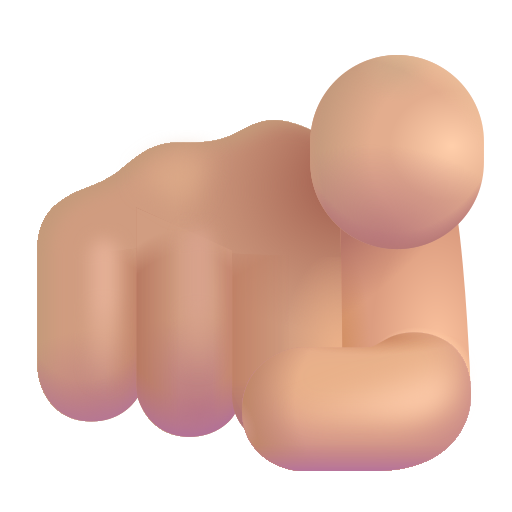
index pointing at the viewer color  light